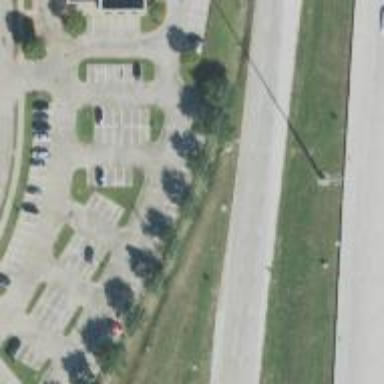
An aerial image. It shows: Secondary road with frontage road.